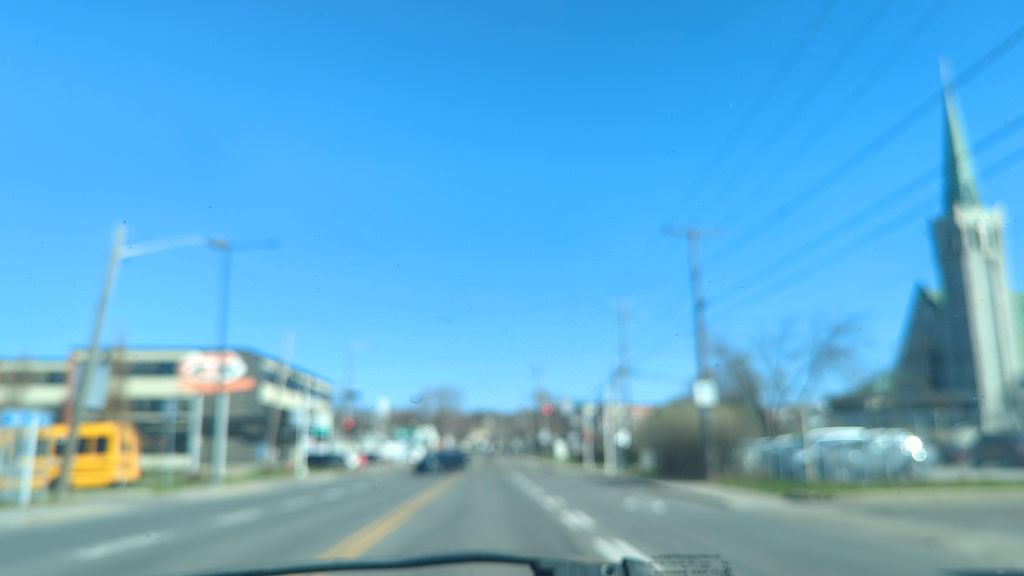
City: quebec_city